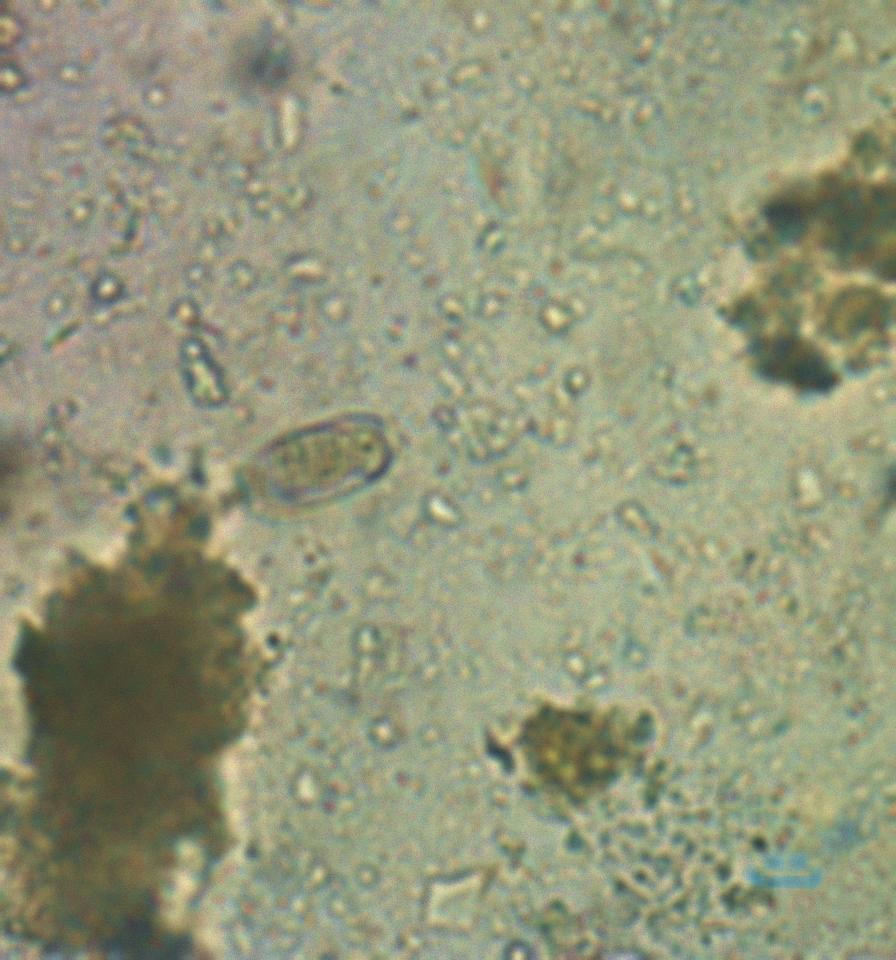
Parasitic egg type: Capillaria philippinensis